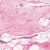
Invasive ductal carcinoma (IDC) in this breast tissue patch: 0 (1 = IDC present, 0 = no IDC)